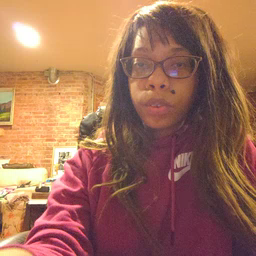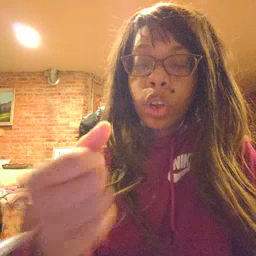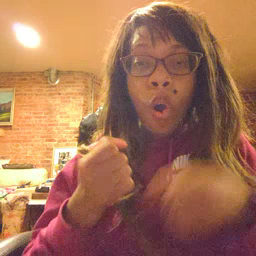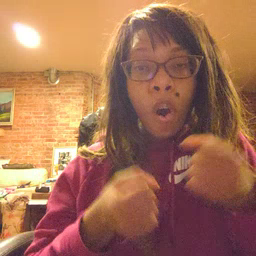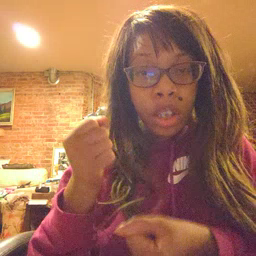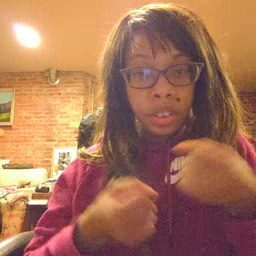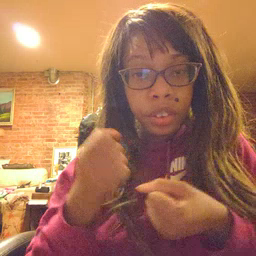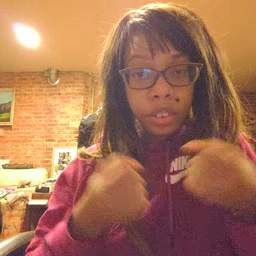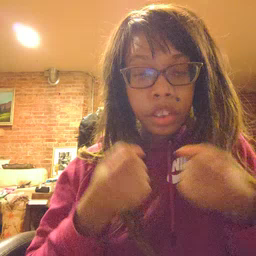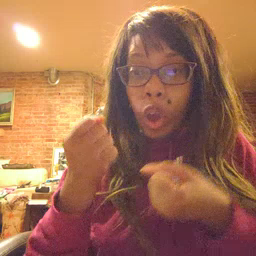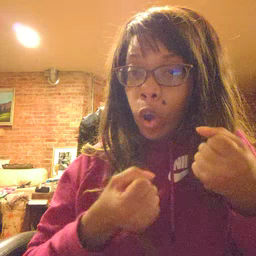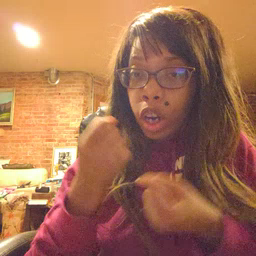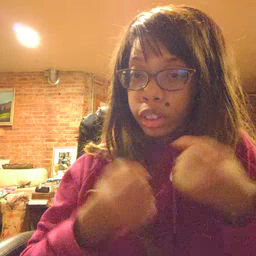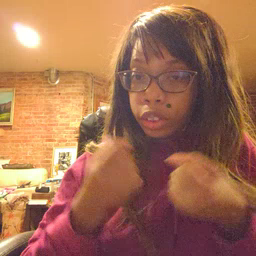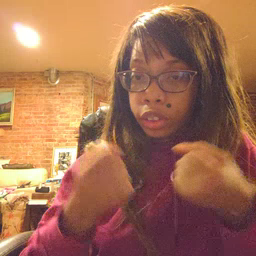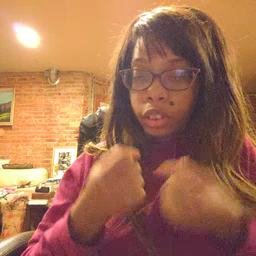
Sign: car